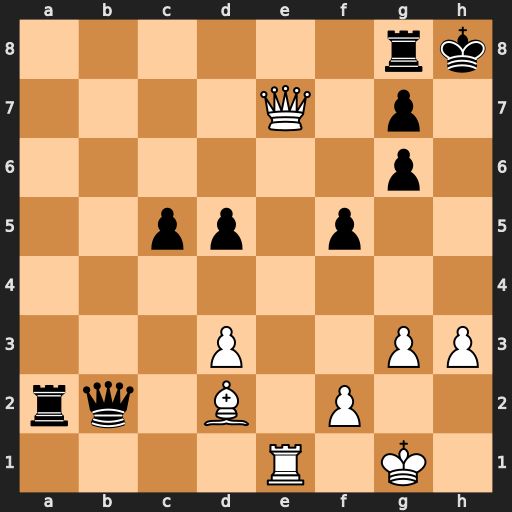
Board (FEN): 6rk/4Q1p1/6p1/2pp1p2/8/3P2PP/rq1B1P2/4R1K1
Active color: w
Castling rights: -
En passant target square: -
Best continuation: Qh4#